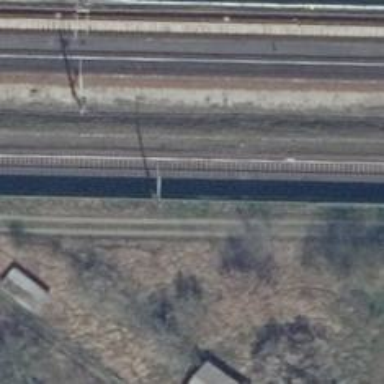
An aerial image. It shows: Railway milestone with catenary mast.